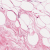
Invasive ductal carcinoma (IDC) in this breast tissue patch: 0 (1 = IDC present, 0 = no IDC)